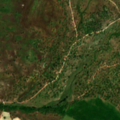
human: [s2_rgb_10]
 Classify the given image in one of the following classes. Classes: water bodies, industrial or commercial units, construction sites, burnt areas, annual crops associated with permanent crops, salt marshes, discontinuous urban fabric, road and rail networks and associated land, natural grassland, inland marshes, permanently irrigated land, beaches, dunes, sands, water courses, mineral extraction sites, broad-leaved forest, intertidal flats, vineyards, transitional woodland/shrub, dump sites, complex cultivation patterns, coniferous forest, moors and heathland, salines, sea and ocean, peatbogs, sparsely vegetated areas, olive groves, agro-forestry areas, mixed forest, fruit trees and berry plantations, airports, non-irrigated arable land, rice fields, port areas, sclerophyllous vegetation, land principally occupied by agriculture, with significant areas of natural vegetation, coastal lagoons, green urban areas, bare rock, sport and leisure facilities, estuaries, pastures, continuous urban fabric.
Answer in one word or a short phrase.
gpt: non-irrigated arable land, permanently irrigated land, agro-forestry areas, transitional woodland/shrub